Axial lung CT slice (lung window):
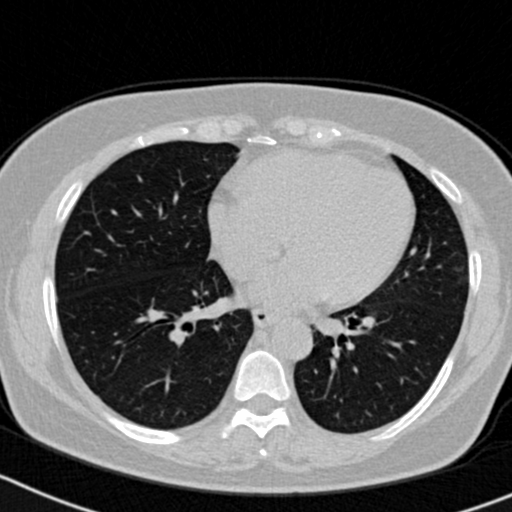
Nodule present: no